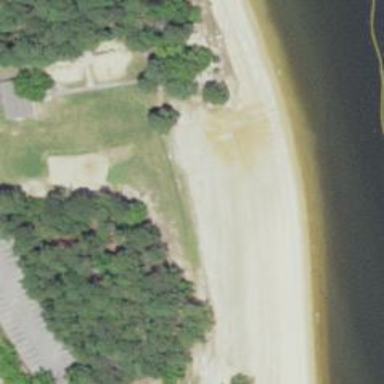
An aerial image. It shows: Sandy beach.